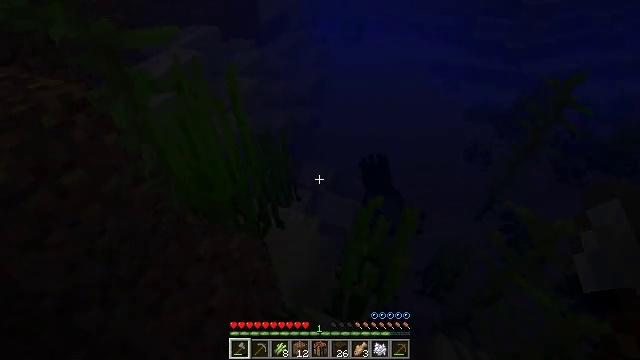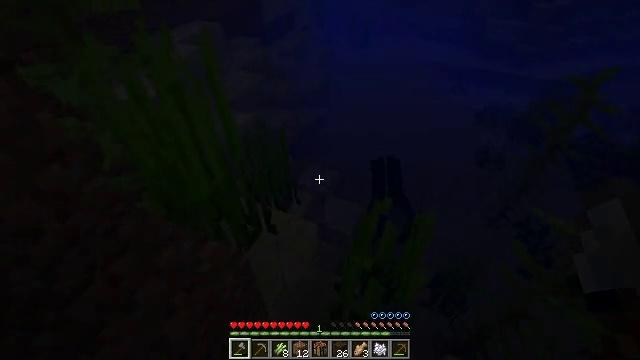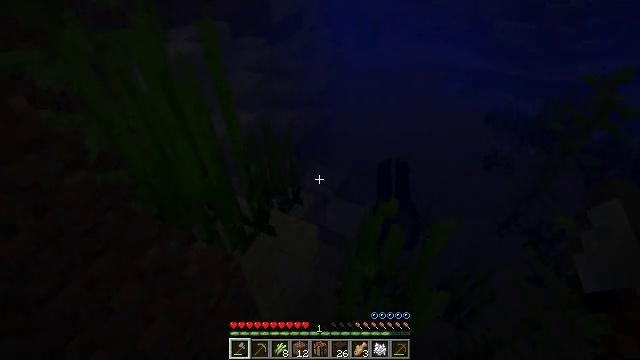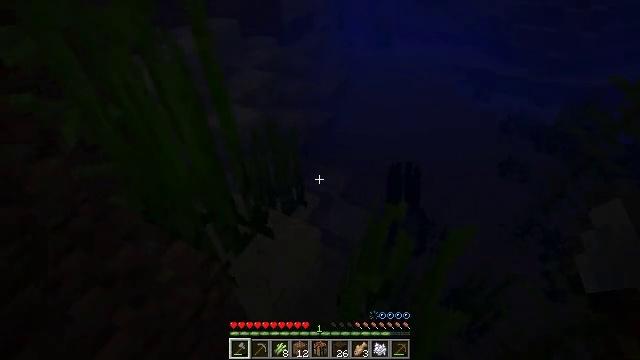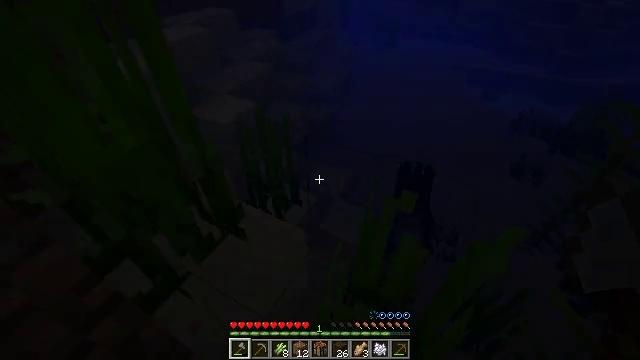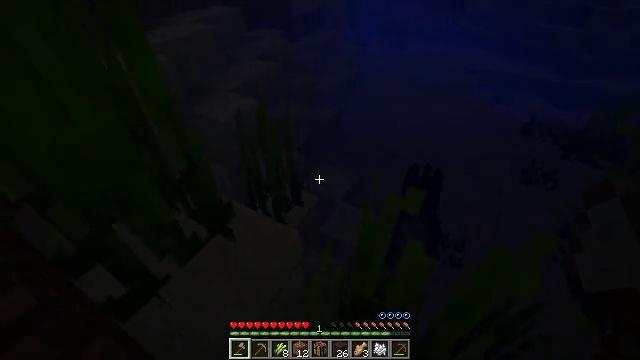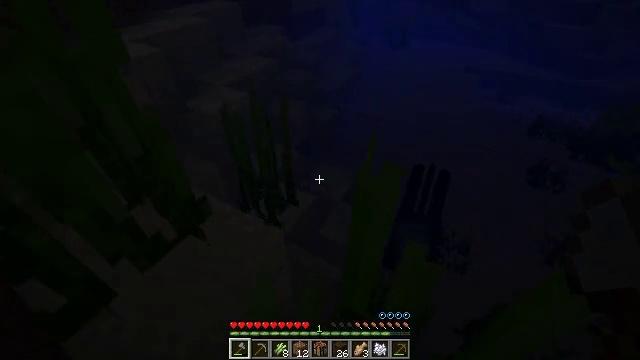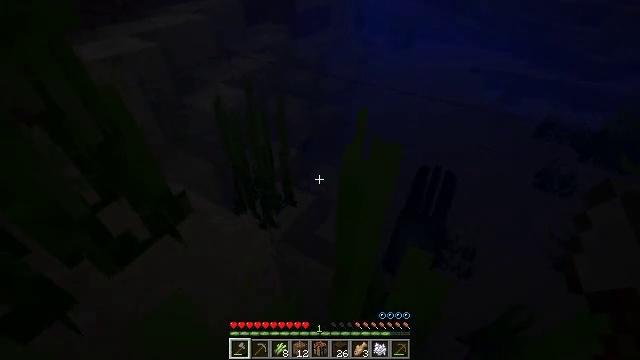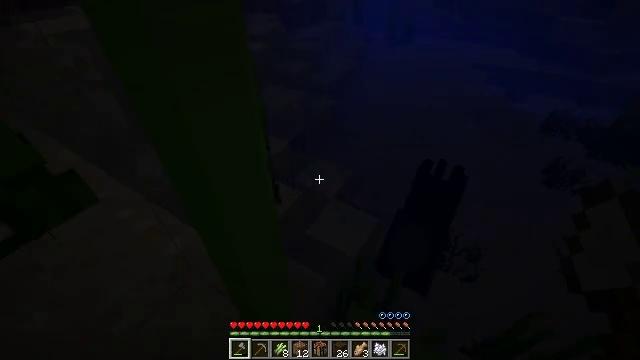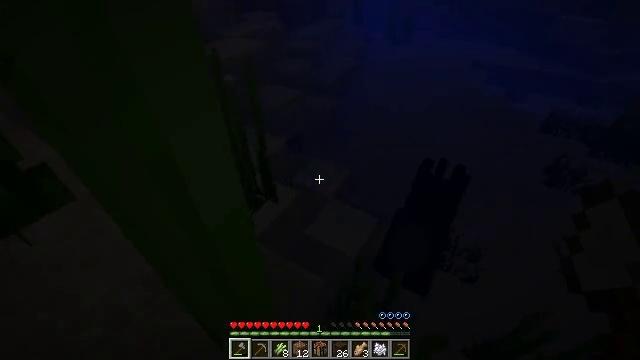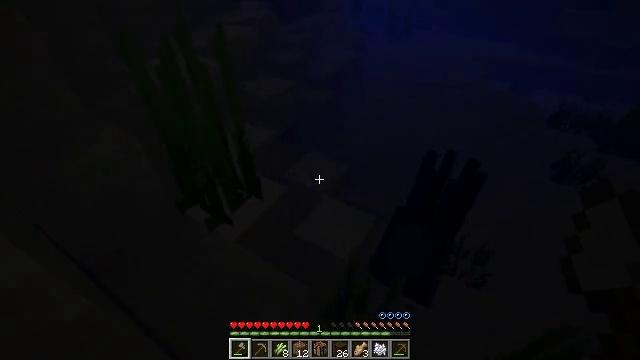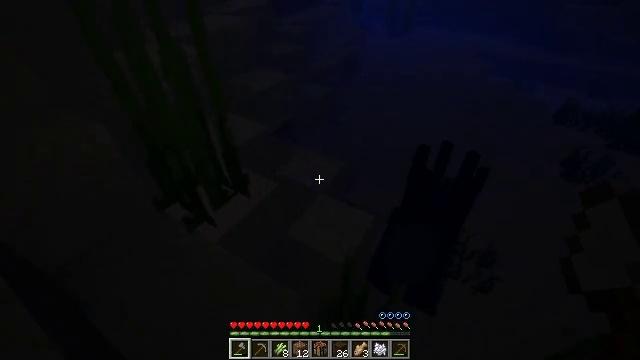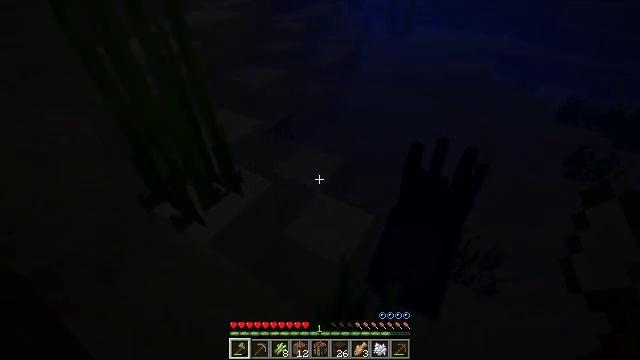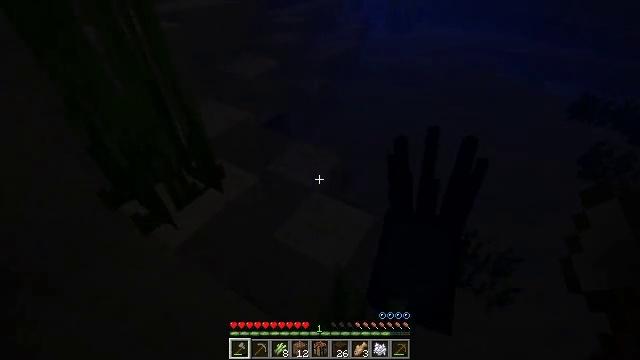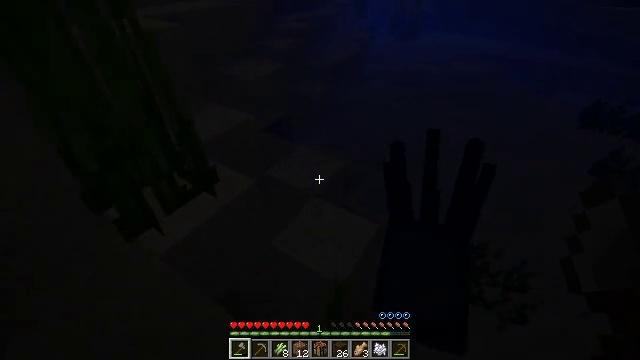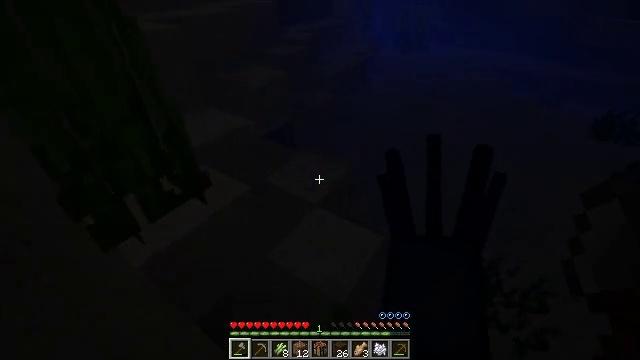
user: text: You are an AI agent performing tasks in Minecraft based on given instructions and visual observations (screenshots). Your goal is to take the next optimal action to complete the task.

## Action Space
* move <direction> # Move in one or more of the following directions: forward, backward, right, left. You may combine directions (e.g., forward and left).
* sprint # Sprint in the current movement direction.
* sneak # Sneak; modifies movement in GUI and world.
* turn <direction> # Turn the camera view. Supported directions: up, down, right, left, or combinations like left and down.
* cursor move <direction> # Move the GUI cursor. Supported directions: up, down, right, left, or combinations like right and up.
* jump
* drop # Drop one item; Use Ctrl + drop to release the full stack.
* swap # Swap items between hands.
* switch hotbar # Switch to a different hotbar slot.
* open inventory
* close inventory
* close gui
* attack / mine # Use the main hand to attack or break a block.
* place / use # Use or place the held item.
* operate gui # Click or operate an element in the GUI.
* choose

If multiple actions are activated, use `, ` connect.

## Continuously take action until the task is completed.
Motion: motion action
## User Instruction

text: Combat the tropical fish.
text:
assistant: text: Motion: move forward, sprint, turn left
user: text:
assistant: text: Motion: move forward and move right, sprint, turn left
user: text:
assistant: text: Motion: move forward and move right, sprint, turn left
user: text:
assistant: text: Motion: move forward and move right, sprint, turn left
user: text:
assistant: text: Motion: move forward and move right, sprint, turn left
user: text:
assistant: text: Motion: move forward and move right, sprint
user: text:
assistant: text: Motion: move forward and move right, sprint
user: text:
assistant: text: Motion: move forward, sprint
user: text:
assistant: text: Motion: move forward, sprint
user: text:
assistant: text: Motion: move forward, sprint
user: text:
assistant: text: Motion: move forward, sprint
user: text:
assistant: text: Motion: move forward, sprint
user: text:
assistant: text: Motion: move forward, sprint
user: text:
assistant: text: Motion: move forward, sprint, turn left and up
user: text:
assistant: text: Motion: move forward, sprint, turn left and up
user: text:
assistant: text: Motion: move forward, sprint, turn up
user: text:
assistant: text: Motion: move forward, sprint, turn up
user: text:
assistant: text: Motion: move forward, sprint, turn up
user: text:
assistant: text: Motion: move forward, sprint, turn up
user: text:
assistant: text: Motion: move forward, sprint, turn right and up
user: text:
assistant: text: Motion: move forward, sprint, turn right and up
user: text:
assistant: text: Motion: move forward, sprint, turn right and up
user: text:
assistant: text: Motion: move forward, sprint, turn right and up
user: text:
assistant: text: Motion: move forward, sprint, turn up
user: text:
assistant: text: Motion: move forward, sprint, turn left and up
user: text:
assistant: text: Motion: move forward, sprint, turn left and up, jump
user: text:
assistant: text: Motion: move forward, sprint, turn left and up, jump
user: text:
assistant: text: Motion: move forward, sprint, turn left and up, jump
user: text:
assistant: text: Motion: move forward, sprint, turn left and up, jump
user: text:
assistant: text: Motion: move forward, sprint, turn left and up, jump